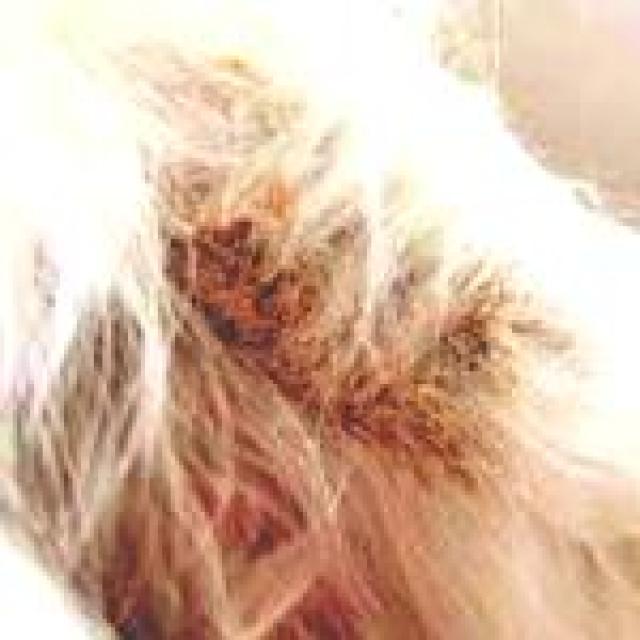
Canine fungal skin infection — characterized by alopecia, scaling, crusting, and circular lesions. Common agents include Malassezia and Candida species.